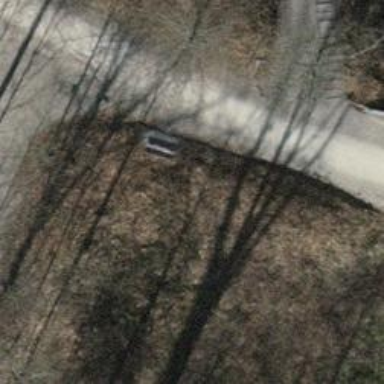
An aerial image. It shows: Brown bench.